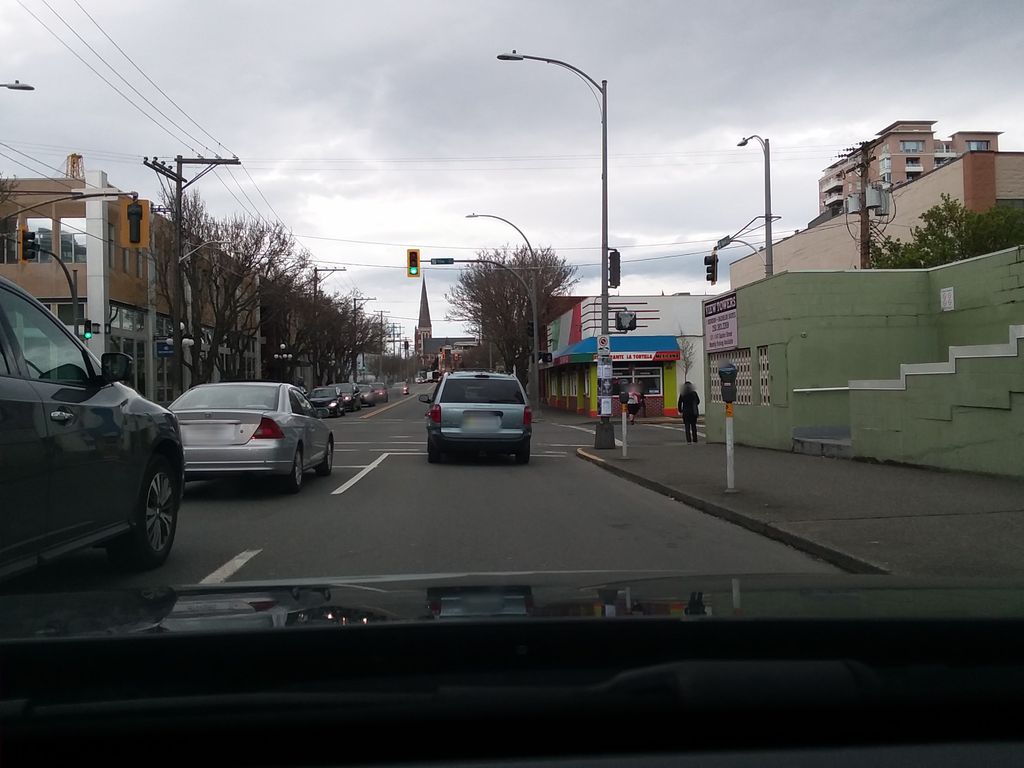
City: victoria